Interaction volume radius: 10 \u00c5
Interaction volume height: 15 \u00c5
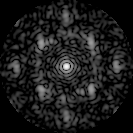
Disorder parameter: 0.594